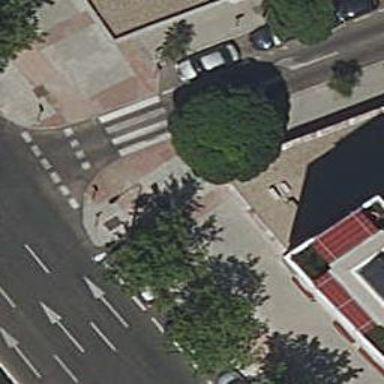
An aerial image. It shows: Zebra crossing on footway.